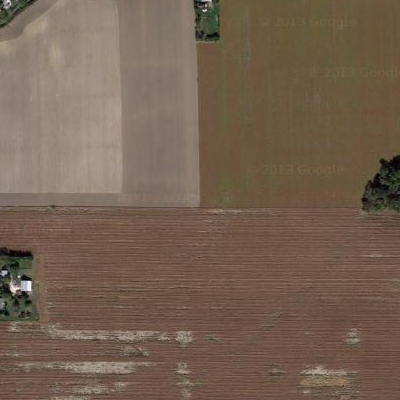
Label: bField